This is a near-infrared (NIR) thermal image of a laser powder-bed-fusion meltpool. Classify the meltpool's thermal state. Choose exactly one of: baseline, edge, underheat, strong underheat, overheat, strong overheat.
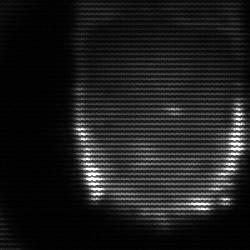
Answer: baseline